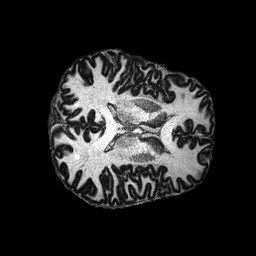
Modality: MP2RAGE
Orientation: axial